Aerial crown-view tile of a tropical tree (Barro Colorado Island, Panama), acquired 20241216:
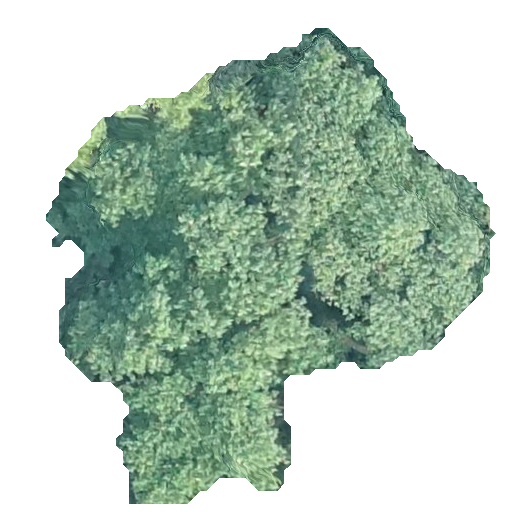
Species: Hieronyma alchorneoides
GBIF accepted scientific name: Hieronyma alchorneoides
Crown area: 189.38 m²